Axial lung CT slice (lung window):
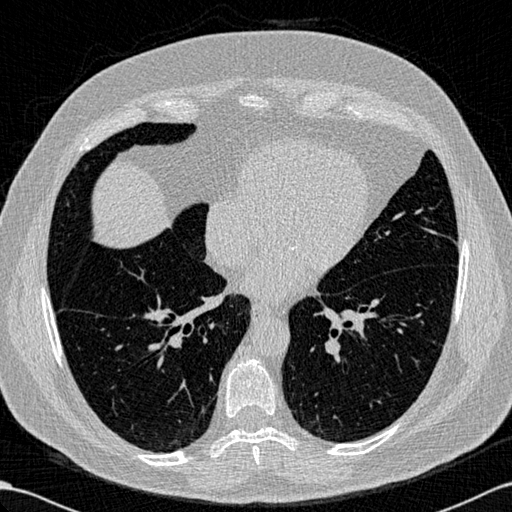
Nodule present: no